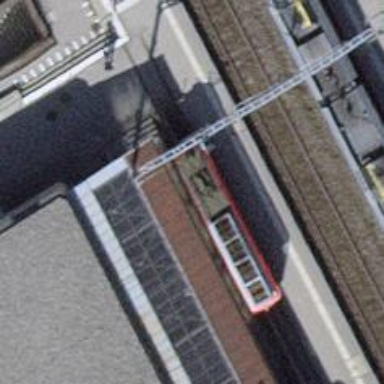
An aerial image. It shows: Narrow-gauge railway stop position for public transport.